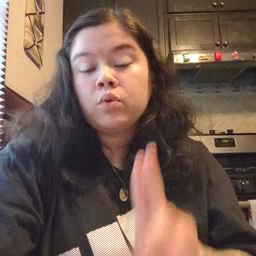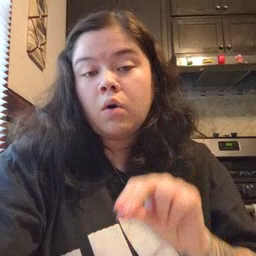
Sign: no